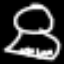
Label: frog